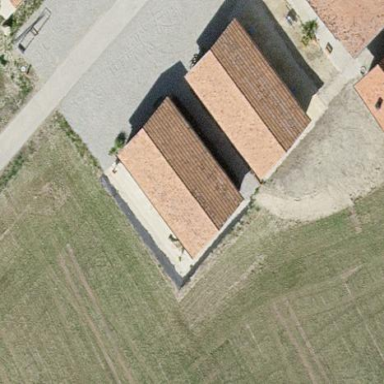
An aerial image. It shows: Shed building.